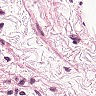
Metastatic tissue present: no